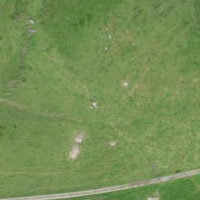
EUNIS habitat code: 23
Species observed at this site:
Caltha palustris